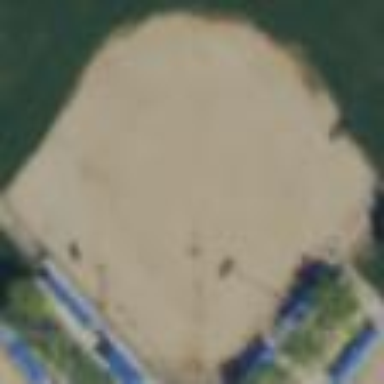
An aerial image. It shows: Baseball pitch with dirt/sand surface for leisure land.